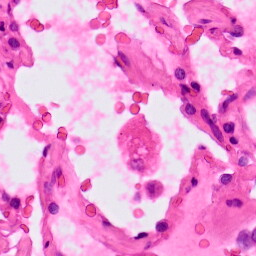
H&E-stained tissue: Lung